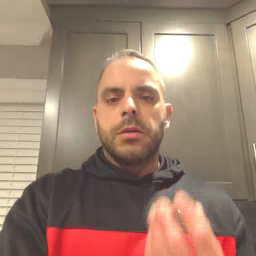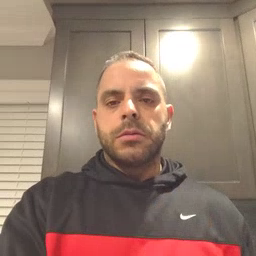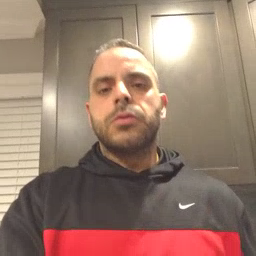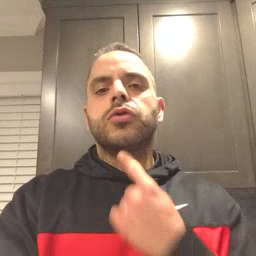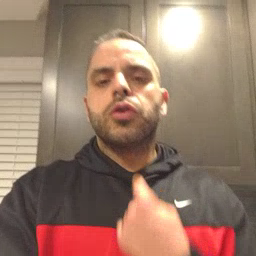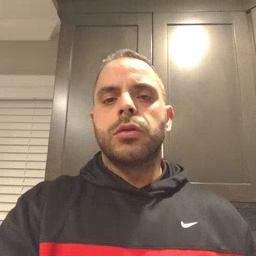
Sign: thirsty